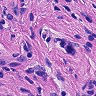
Metastatic tissue present: yes